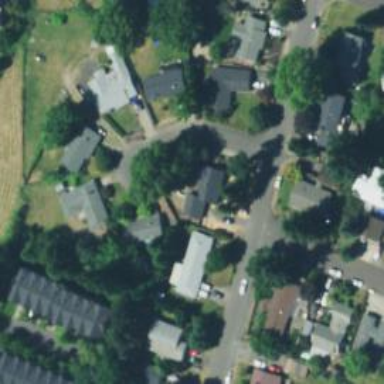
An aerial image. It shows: Residential road.